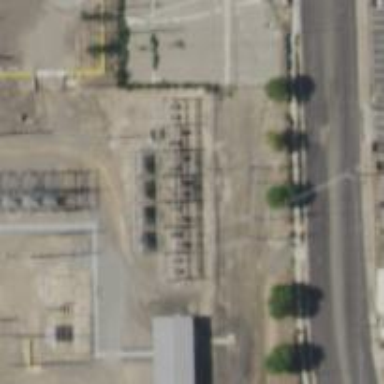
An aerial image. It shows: Power pole.